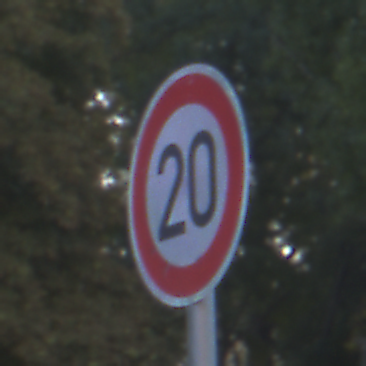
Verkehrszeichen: Geschwindigkeit20
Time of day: SunriseSunset
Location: Outdoor (Urban)
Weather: Clear
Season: NotSpecified
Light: Natural